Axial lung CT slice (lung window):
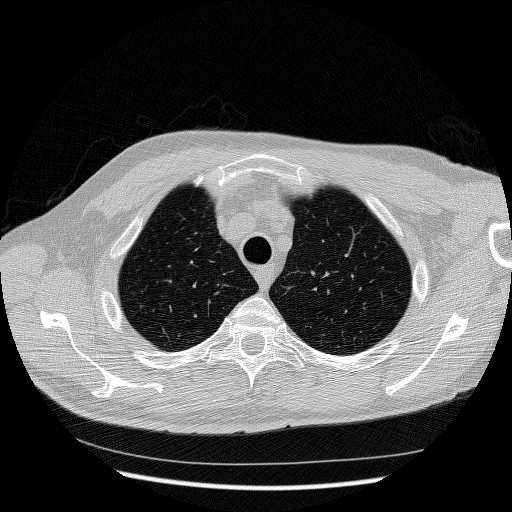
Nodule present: no